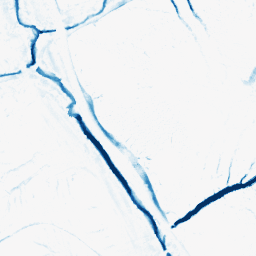
Category: morphological
Decomposition family: morphological
Decomposition parameters: operation: closing
size: 5
Upsampling method: bicubic
Upsampling parameters: scale: 2
Upsampling scale: 2